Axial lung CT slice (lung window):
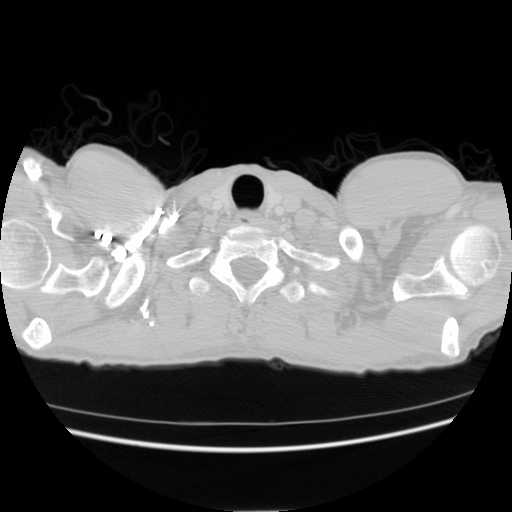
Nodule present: no